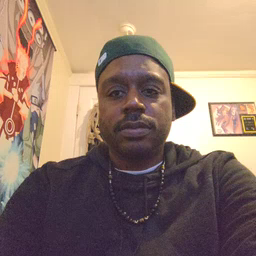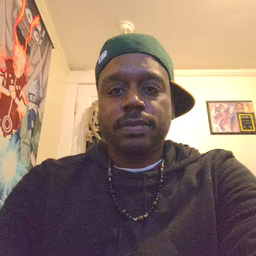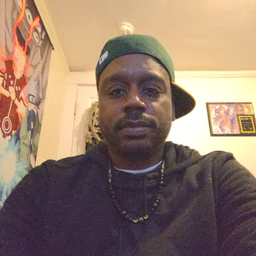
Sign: owl